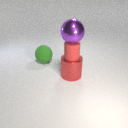
large purple metal sphere above small red rubber cylinder